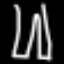
Label: pants